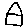
Label: house